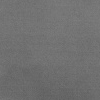
Atmospheric dust classification: dusty